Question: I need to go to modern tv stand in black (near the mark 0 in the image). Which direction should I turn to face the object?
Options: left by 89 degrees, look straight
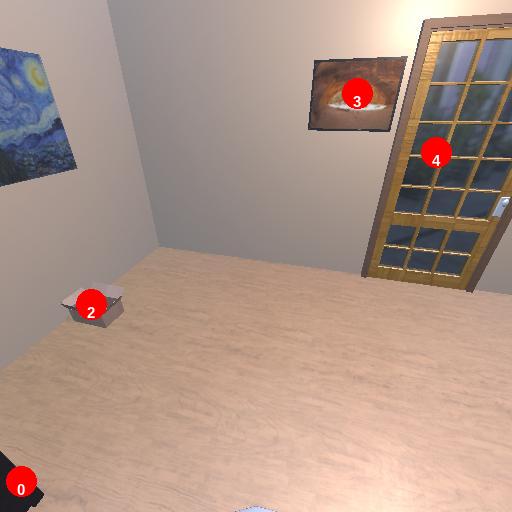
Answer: left by 89 degrees